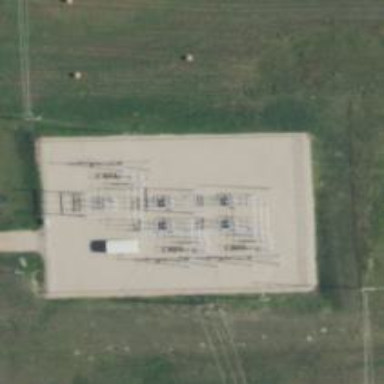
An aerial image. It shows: Switch for power supply.